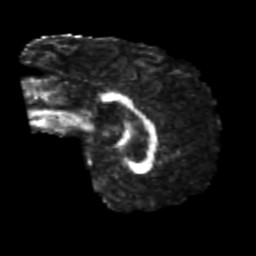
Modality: FA
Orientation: sagittal
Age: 22
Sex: male
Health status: healthy
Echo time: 0.074 s